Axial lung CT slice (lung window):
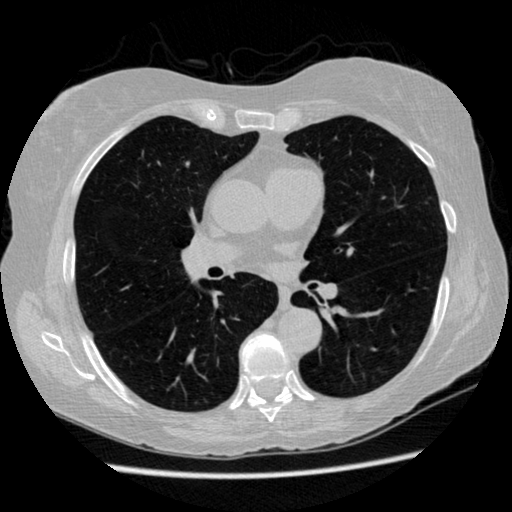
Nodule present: no